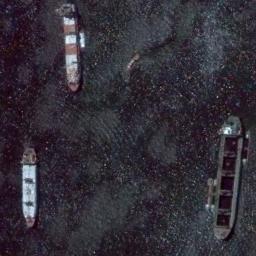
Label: ship